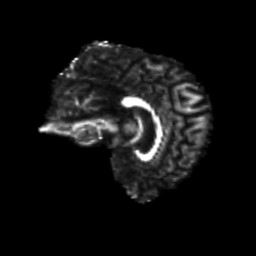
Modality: FA
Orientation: sagittal
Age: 22
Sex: female
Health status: healthy
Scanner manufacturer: siemens
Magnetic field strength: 3 T
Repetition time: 8.6 s
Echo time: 0.095 s